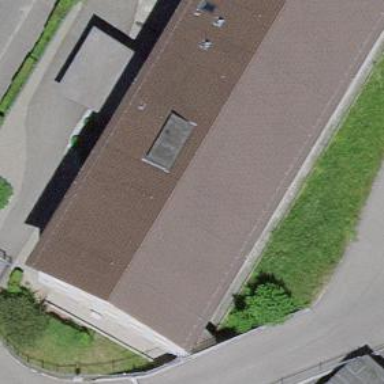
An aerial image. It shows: Office building with gabled roof.